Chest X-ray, AP view. Patient: 56 years old, sex F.
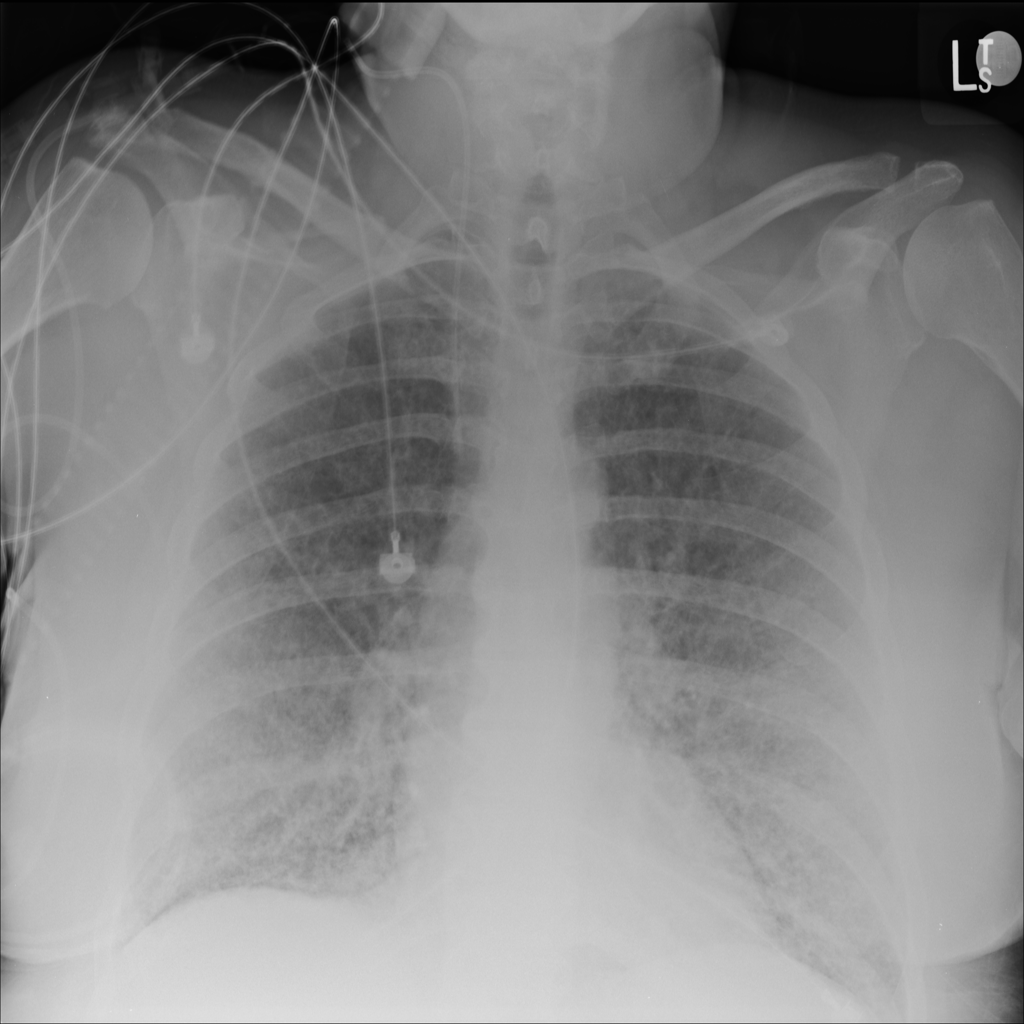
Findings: Effusion